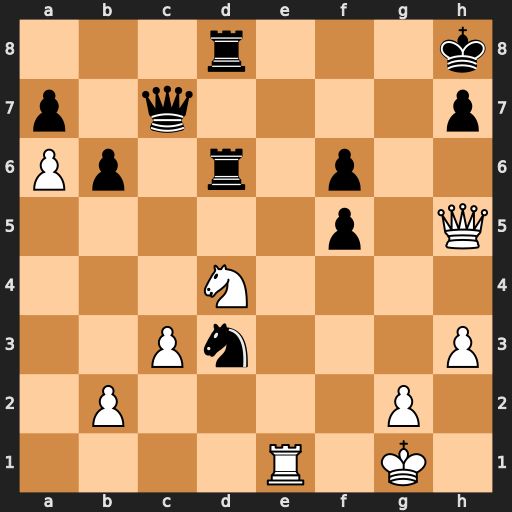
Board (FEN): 3r3k/p1q4p/Pp1r1p2/5p1Q/3N4/2Pn3P/1P4P1/4R1K1
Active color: w
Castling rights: -
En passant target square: -
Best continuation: Re8+ Rxe8 Qxe8+ Kg7 Nxf5#